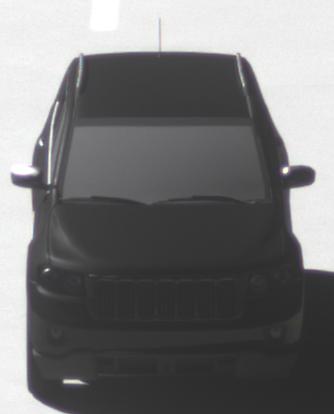
Make: Jeep
Model: Grand Cherokee
Detailed model: WK2
Model produced from: 2010
Model produced until: 2021
Doors: 5
Color: black
Road condition: dry road
Daytime: morning or afternoon
Contrast: high contrast